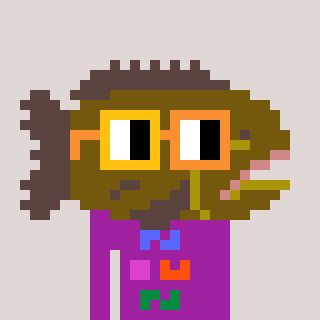
a pixel art character with square yellow and orange glasses, a grouper-shaped head and a magenta-colored body on a warm background